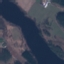
Label: River